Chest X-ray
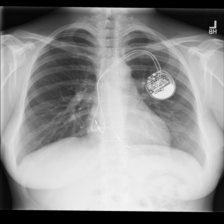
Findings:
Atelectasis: negative
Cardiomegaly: negative
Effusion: negative
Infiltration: negative
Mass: negative
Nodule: negative
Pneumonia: negative
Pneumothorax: negative
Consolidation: negative
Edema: negative
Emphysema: negative
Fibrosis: negative
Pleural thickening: negative
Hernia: negative